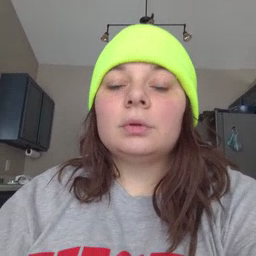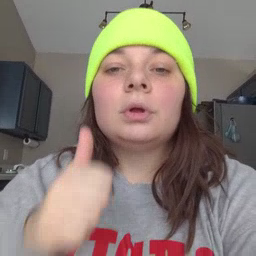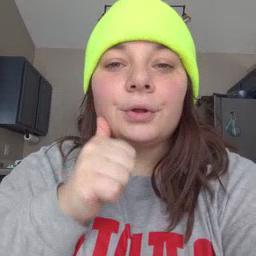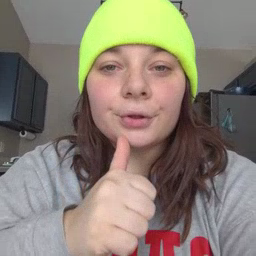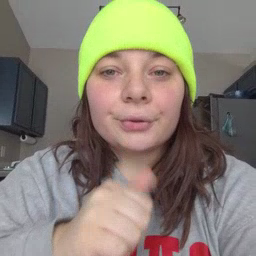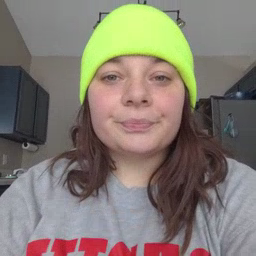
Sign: girl